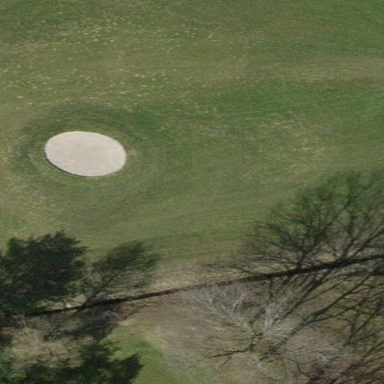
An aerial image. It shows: Grassy area designated as golf fairway.